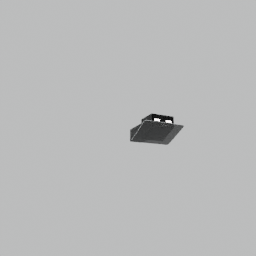
Label: appliances